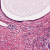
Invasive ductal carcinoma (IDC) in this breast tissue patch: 0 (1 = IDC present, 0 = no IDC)